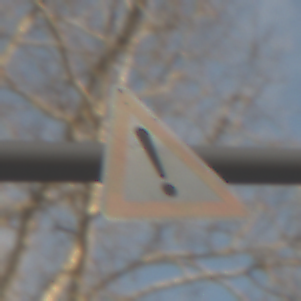
Verkehrszeichen: Gefahrenstelle
Umgebung: Outdoor, Nature
Tageszeit: SunriseSunset
Wetter: PartlyCloudy
Licht: Natural
Jahreszeit: NotSpecified
Kontrast: MediumContrast